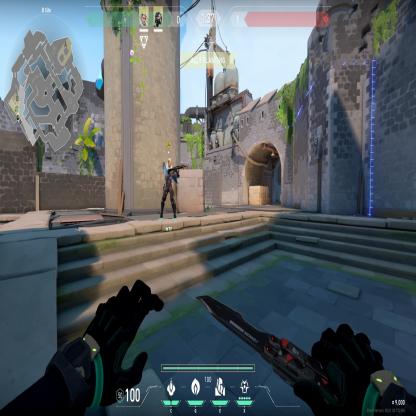
Label: teammate